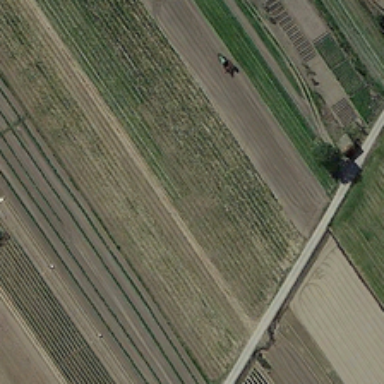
The little farm consists of grass and crops .